Interaction volume radius: 5 \u00c5
Interaction volume height: 10 \u00c5
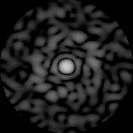
Disorder parameter: 0.8891